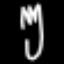
Label: fork